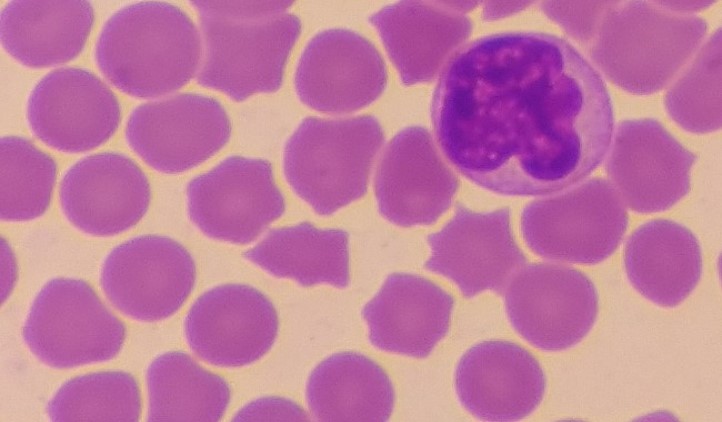
White blood cell type: Neutrophil